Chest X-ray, PA view. Patient: 74 years old, sex M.
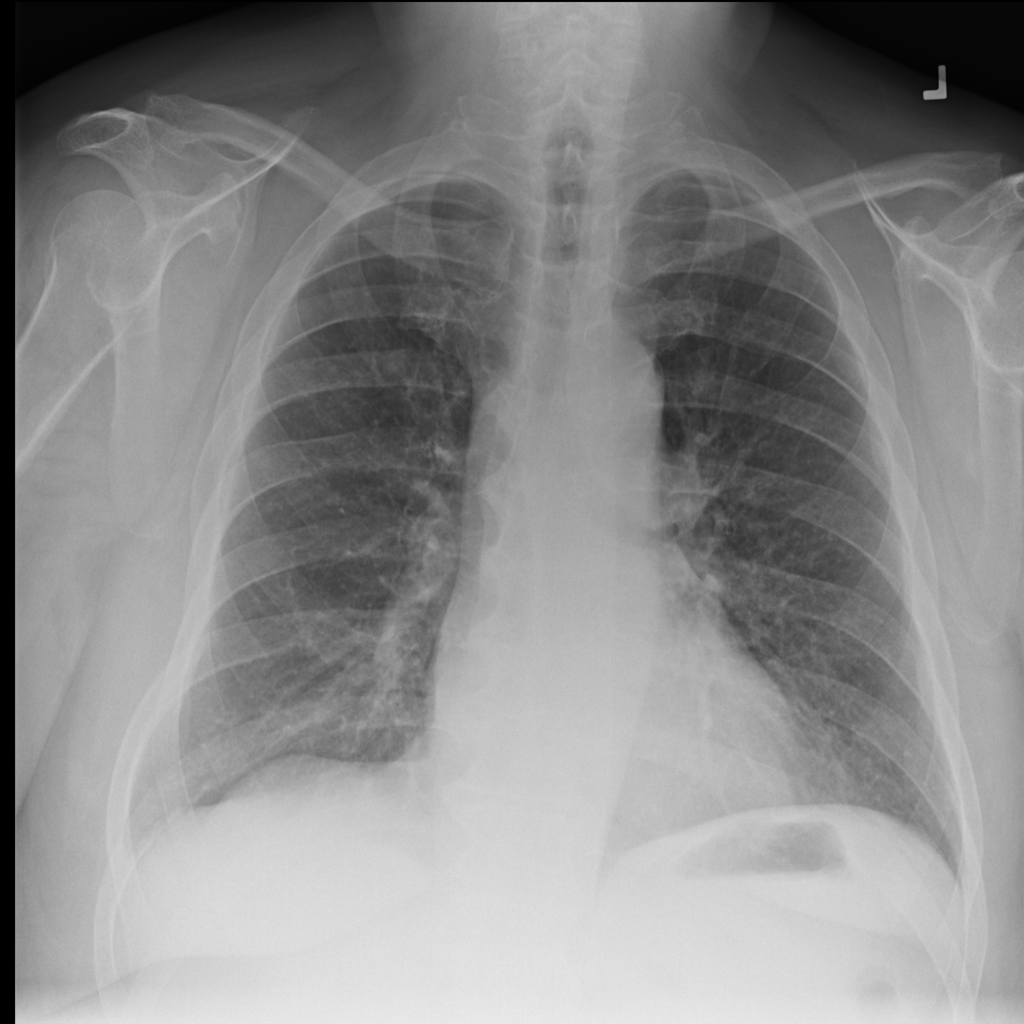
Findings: No Finding